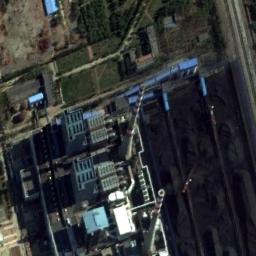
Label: thermal_power_station